Question: I put core-plot 1.4 header into my project, add library, add quartz-core, accelerate, -ObjC on linker flag but If I try to compile I get this error:

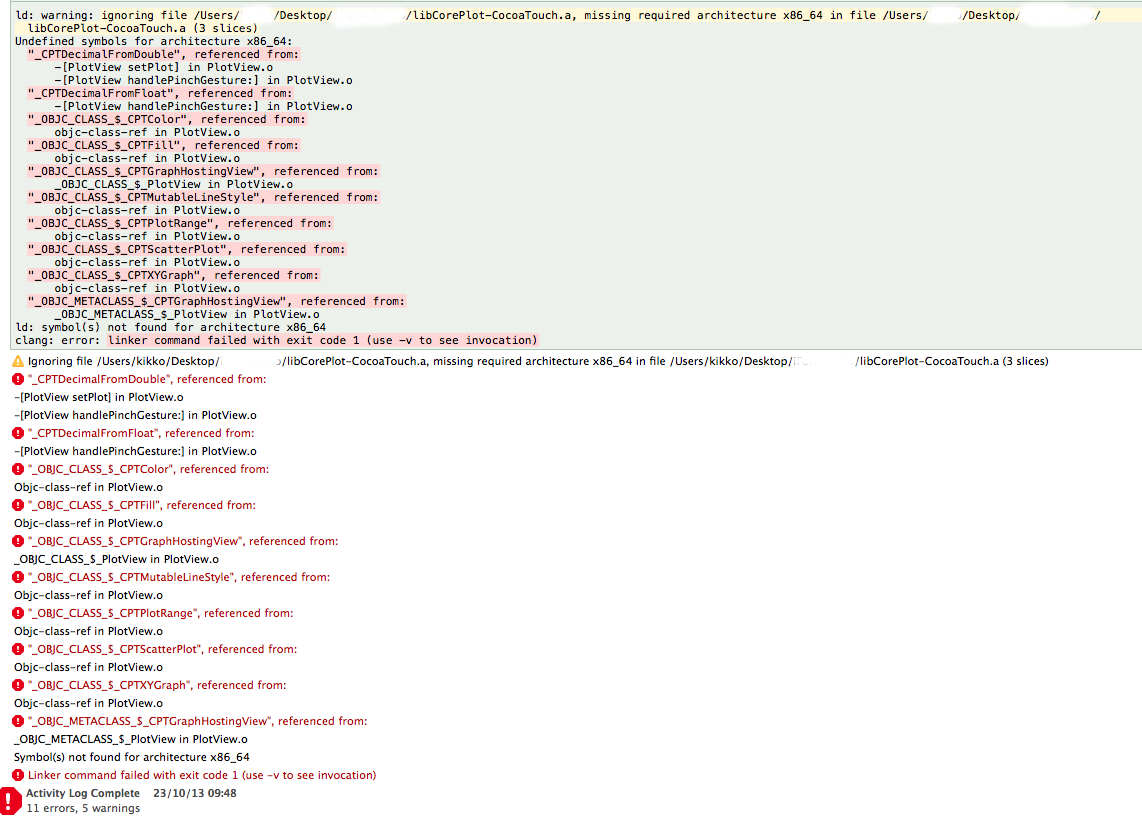
Answer: 64-bit builds require iOS 7. Since Core Plot still supports earlier iOS versions we cannot turn on 64-bit by default. However, if you build the Core Plot library from source, you can change the project settings to build a 64-bit version. Either make Core Plot a dependent project inside your app, or build the "Universal Library" target to make a new static library.